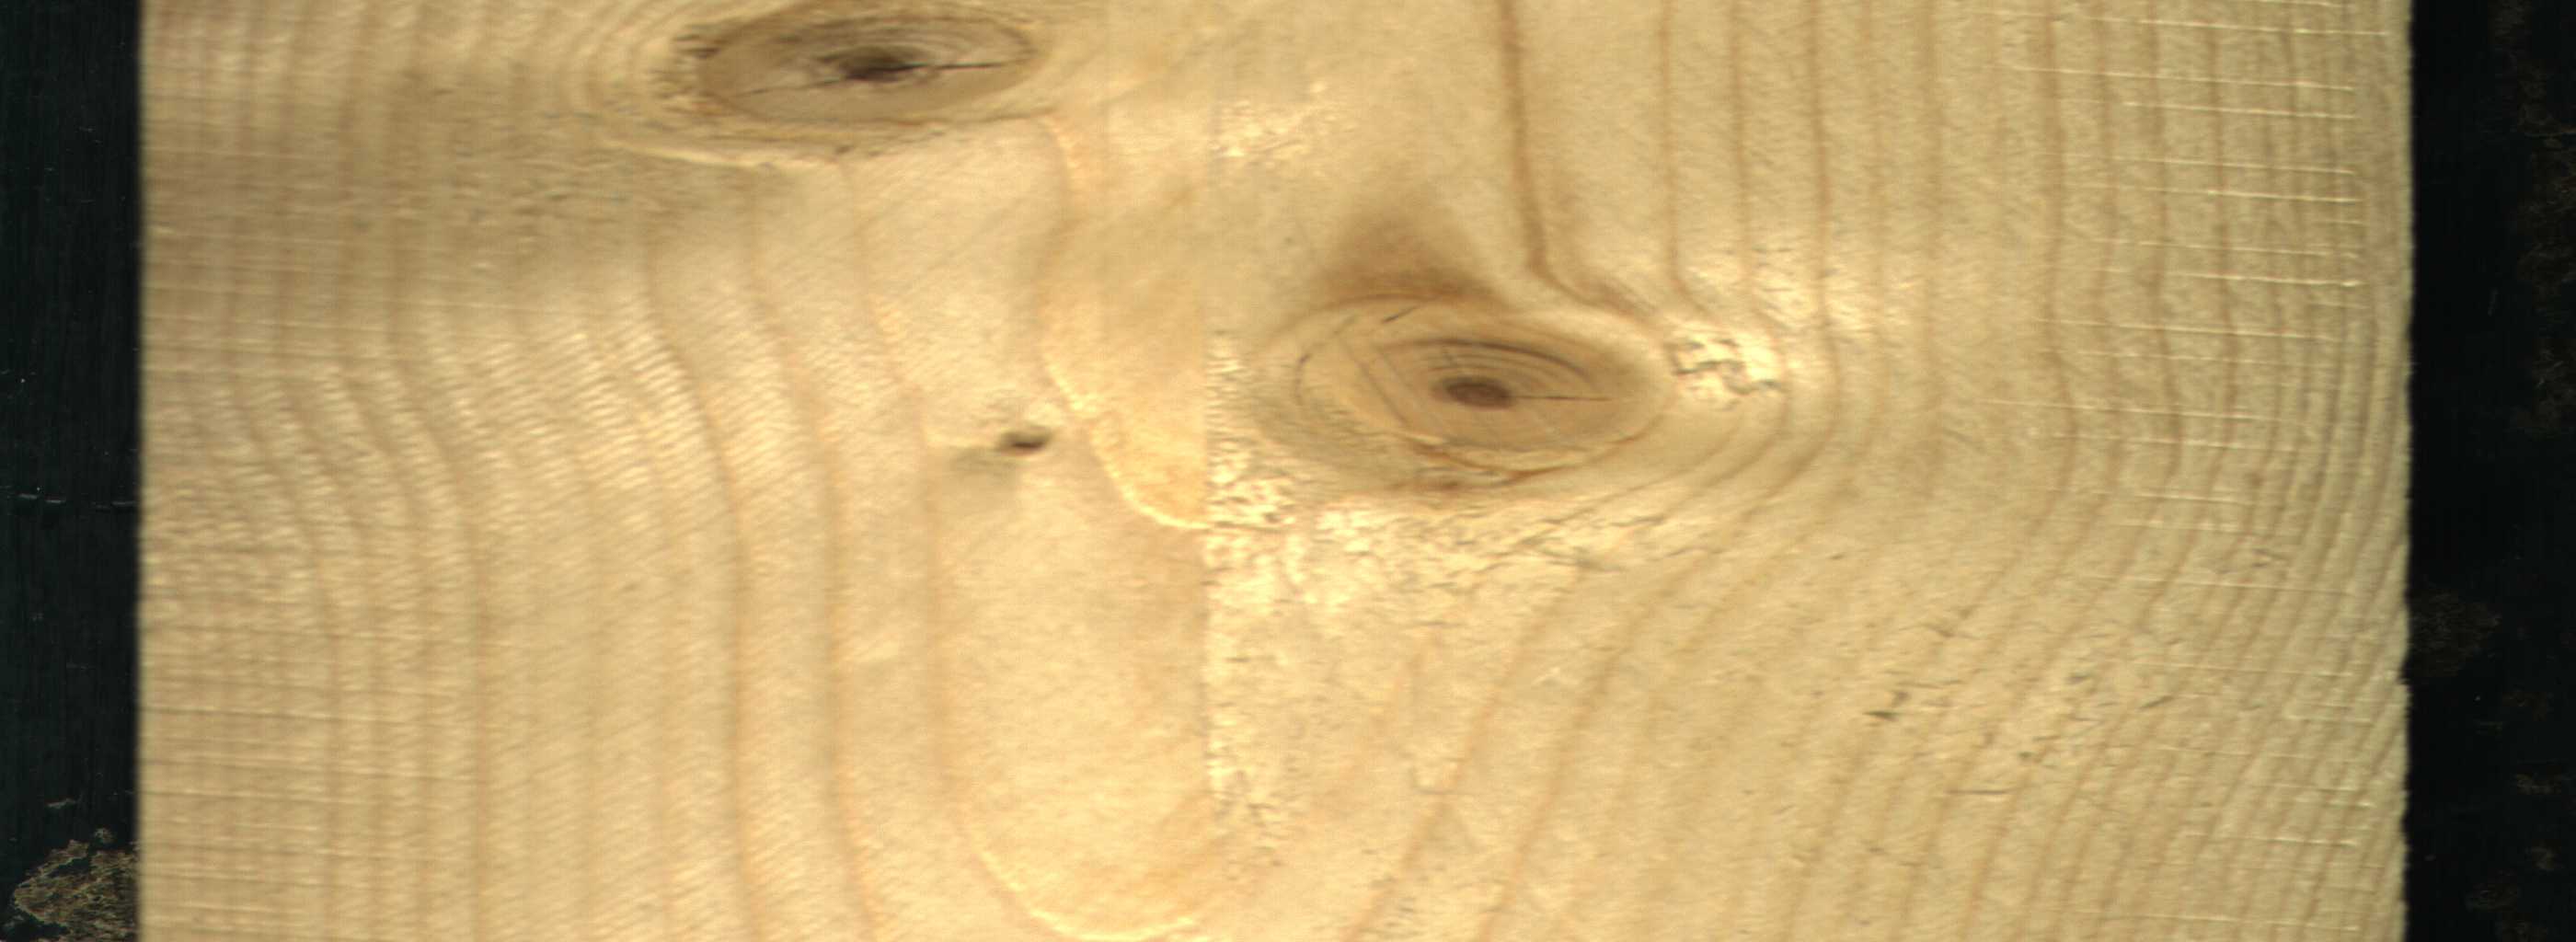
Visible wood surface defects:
knot_with_crack
Live_Knot
Live_Knot